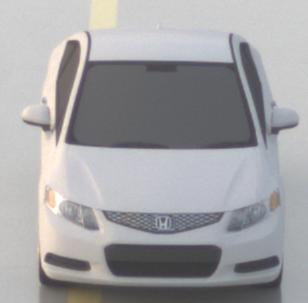
Make: Honda
Model: Civic Limousine 1.8
Detailed model: Civic (IX) Limousine
Model produced from: 2014/05
Model produced until: 2017/06
Doors: 4
Color: white
Road condition: wet road
Daytime: sunrise or sunset
Contrast: low contrast